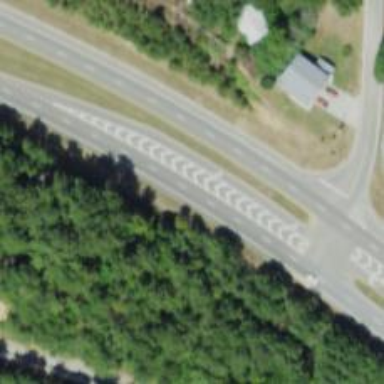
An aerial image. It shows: Asphalt road designated as trunk highway.